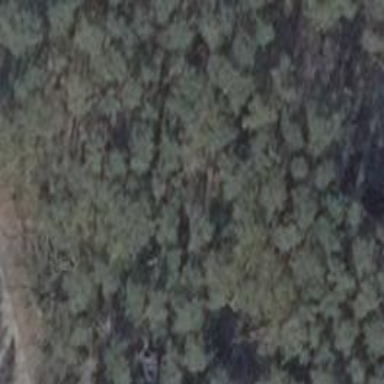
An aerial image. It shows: Needle-leaved woodland.